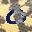
Label: 0